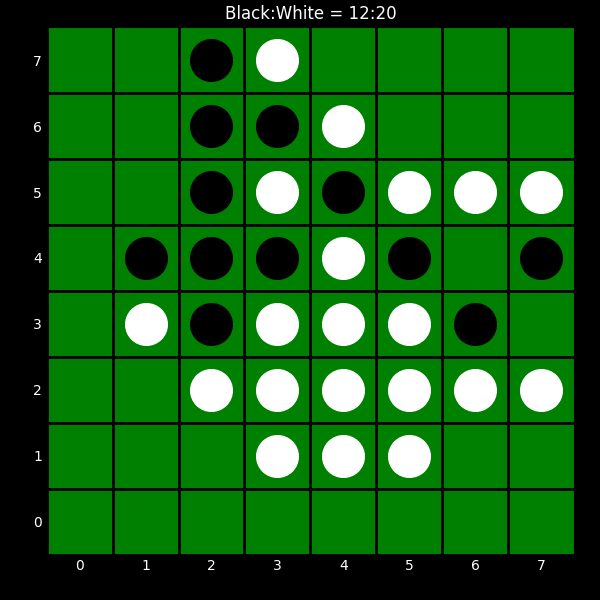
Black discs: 12
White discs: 20